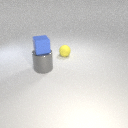
small blue rubber cube above large gray metal cylinder